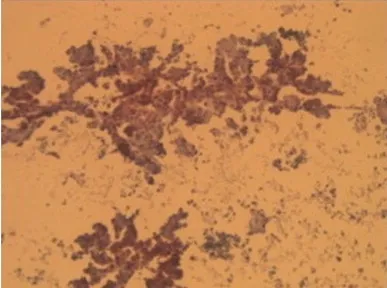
Citological study.
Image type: pathology (methenamine_silver)